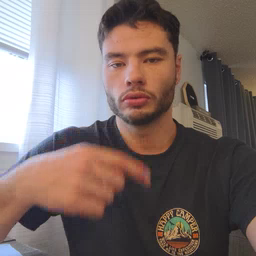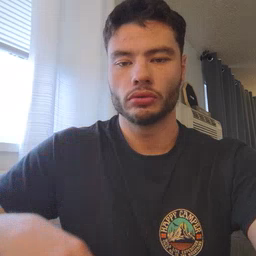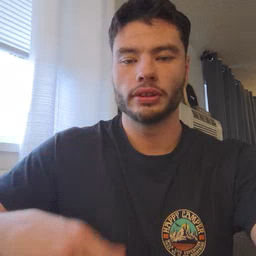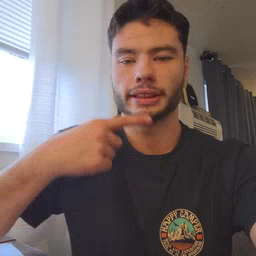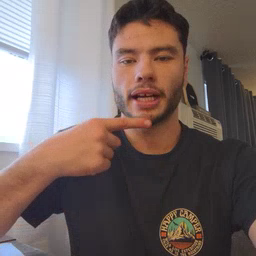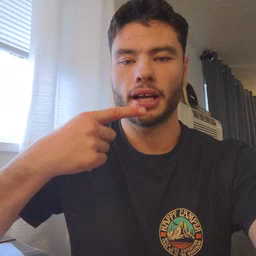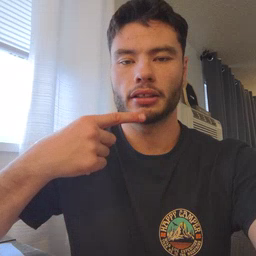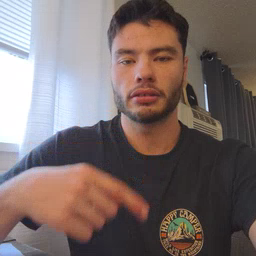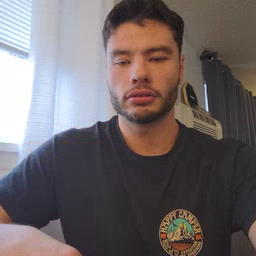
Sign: say